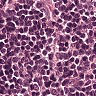
Metastatic tissue present: no